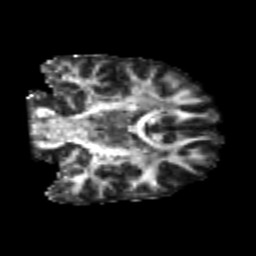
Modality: FA
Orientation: coronal
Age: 23
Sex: male
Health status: healthy
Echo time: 0.074 s